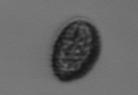
Label: Pseudochattonella_farcimen